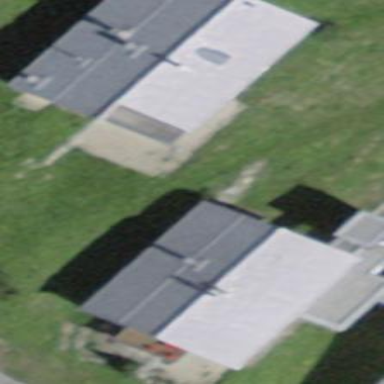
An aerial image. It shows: Building with gabled roof oriented across.